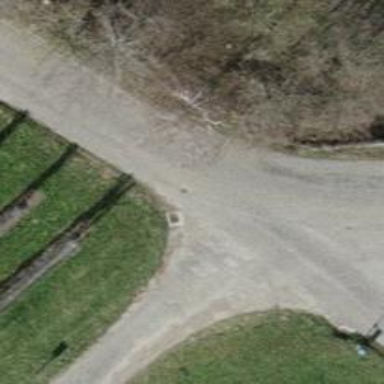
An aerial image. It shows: Unclassified road with paved surface.